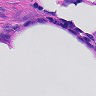
Metastatic tissue present: yes